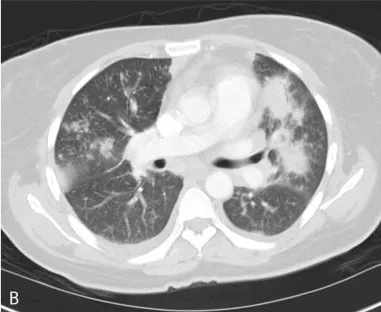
Multiple masses and nodules scattered throughout both lungs.
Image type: radiology (ct)